Question: I'm trying to create a div for text that resizes the width depending on how much text is in the div, but also has a maximum width, thus splitting the text into multiple lines if it exceeds the max-width. The text does resize with one line of text and split when there's too much, but when there's more than one line a large space appears inside the div between the right edge of the text and the border.

HTML:
'''
<div class="balloon">
This is sample text. This is a second sentence.
</div>
'''
CSS:
'''
.balloon {
background: #FFF;
border: solid 2px;
display: inline-block;
max-width: 225px;
}
'''
Here's a demo to demonstrate what I mean:
<URL>
Any ideas about how to fix this?
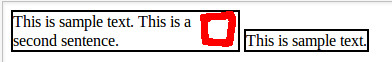
Answer: <URL>
This is just because the first word on the 2nd line is too large to fit in that space your have highlighted in red. Replace the word "second" with "seco" and you'll see that it fits
you can add a 'text-align: center' so that the space doesn't look as bad if you want, or do 'letter-spacing: 1px' so there's more space between the letters and it will fill the white spaces a bit more